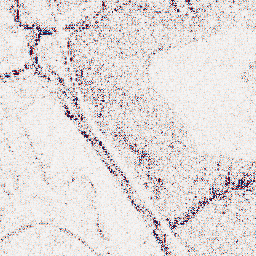
Category: wavelet
Decomposition family: wavelet_reverse_biorthogonal
Decomposition parameters: wavelet: rbio2.4
level: 1
Upsampling method: quintic
Upsampling parameters: scale: 8
Upsampling scale: 8